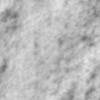
Label: no_change